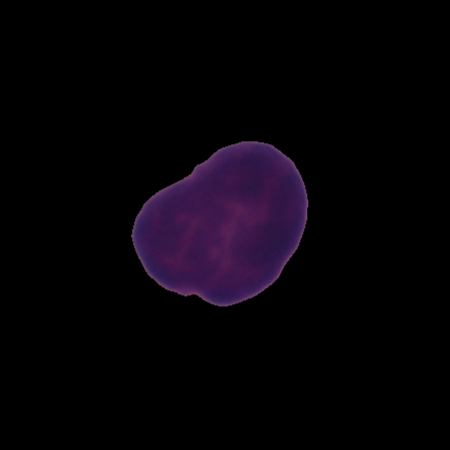
Label: healthy